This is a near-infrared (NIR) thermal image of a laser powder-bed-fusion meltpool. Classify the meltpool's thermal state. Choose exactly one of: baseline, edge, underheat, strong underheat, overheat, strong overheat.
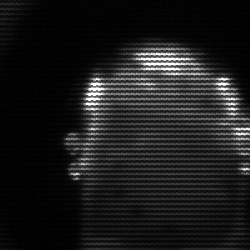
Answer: baseline